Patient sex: M
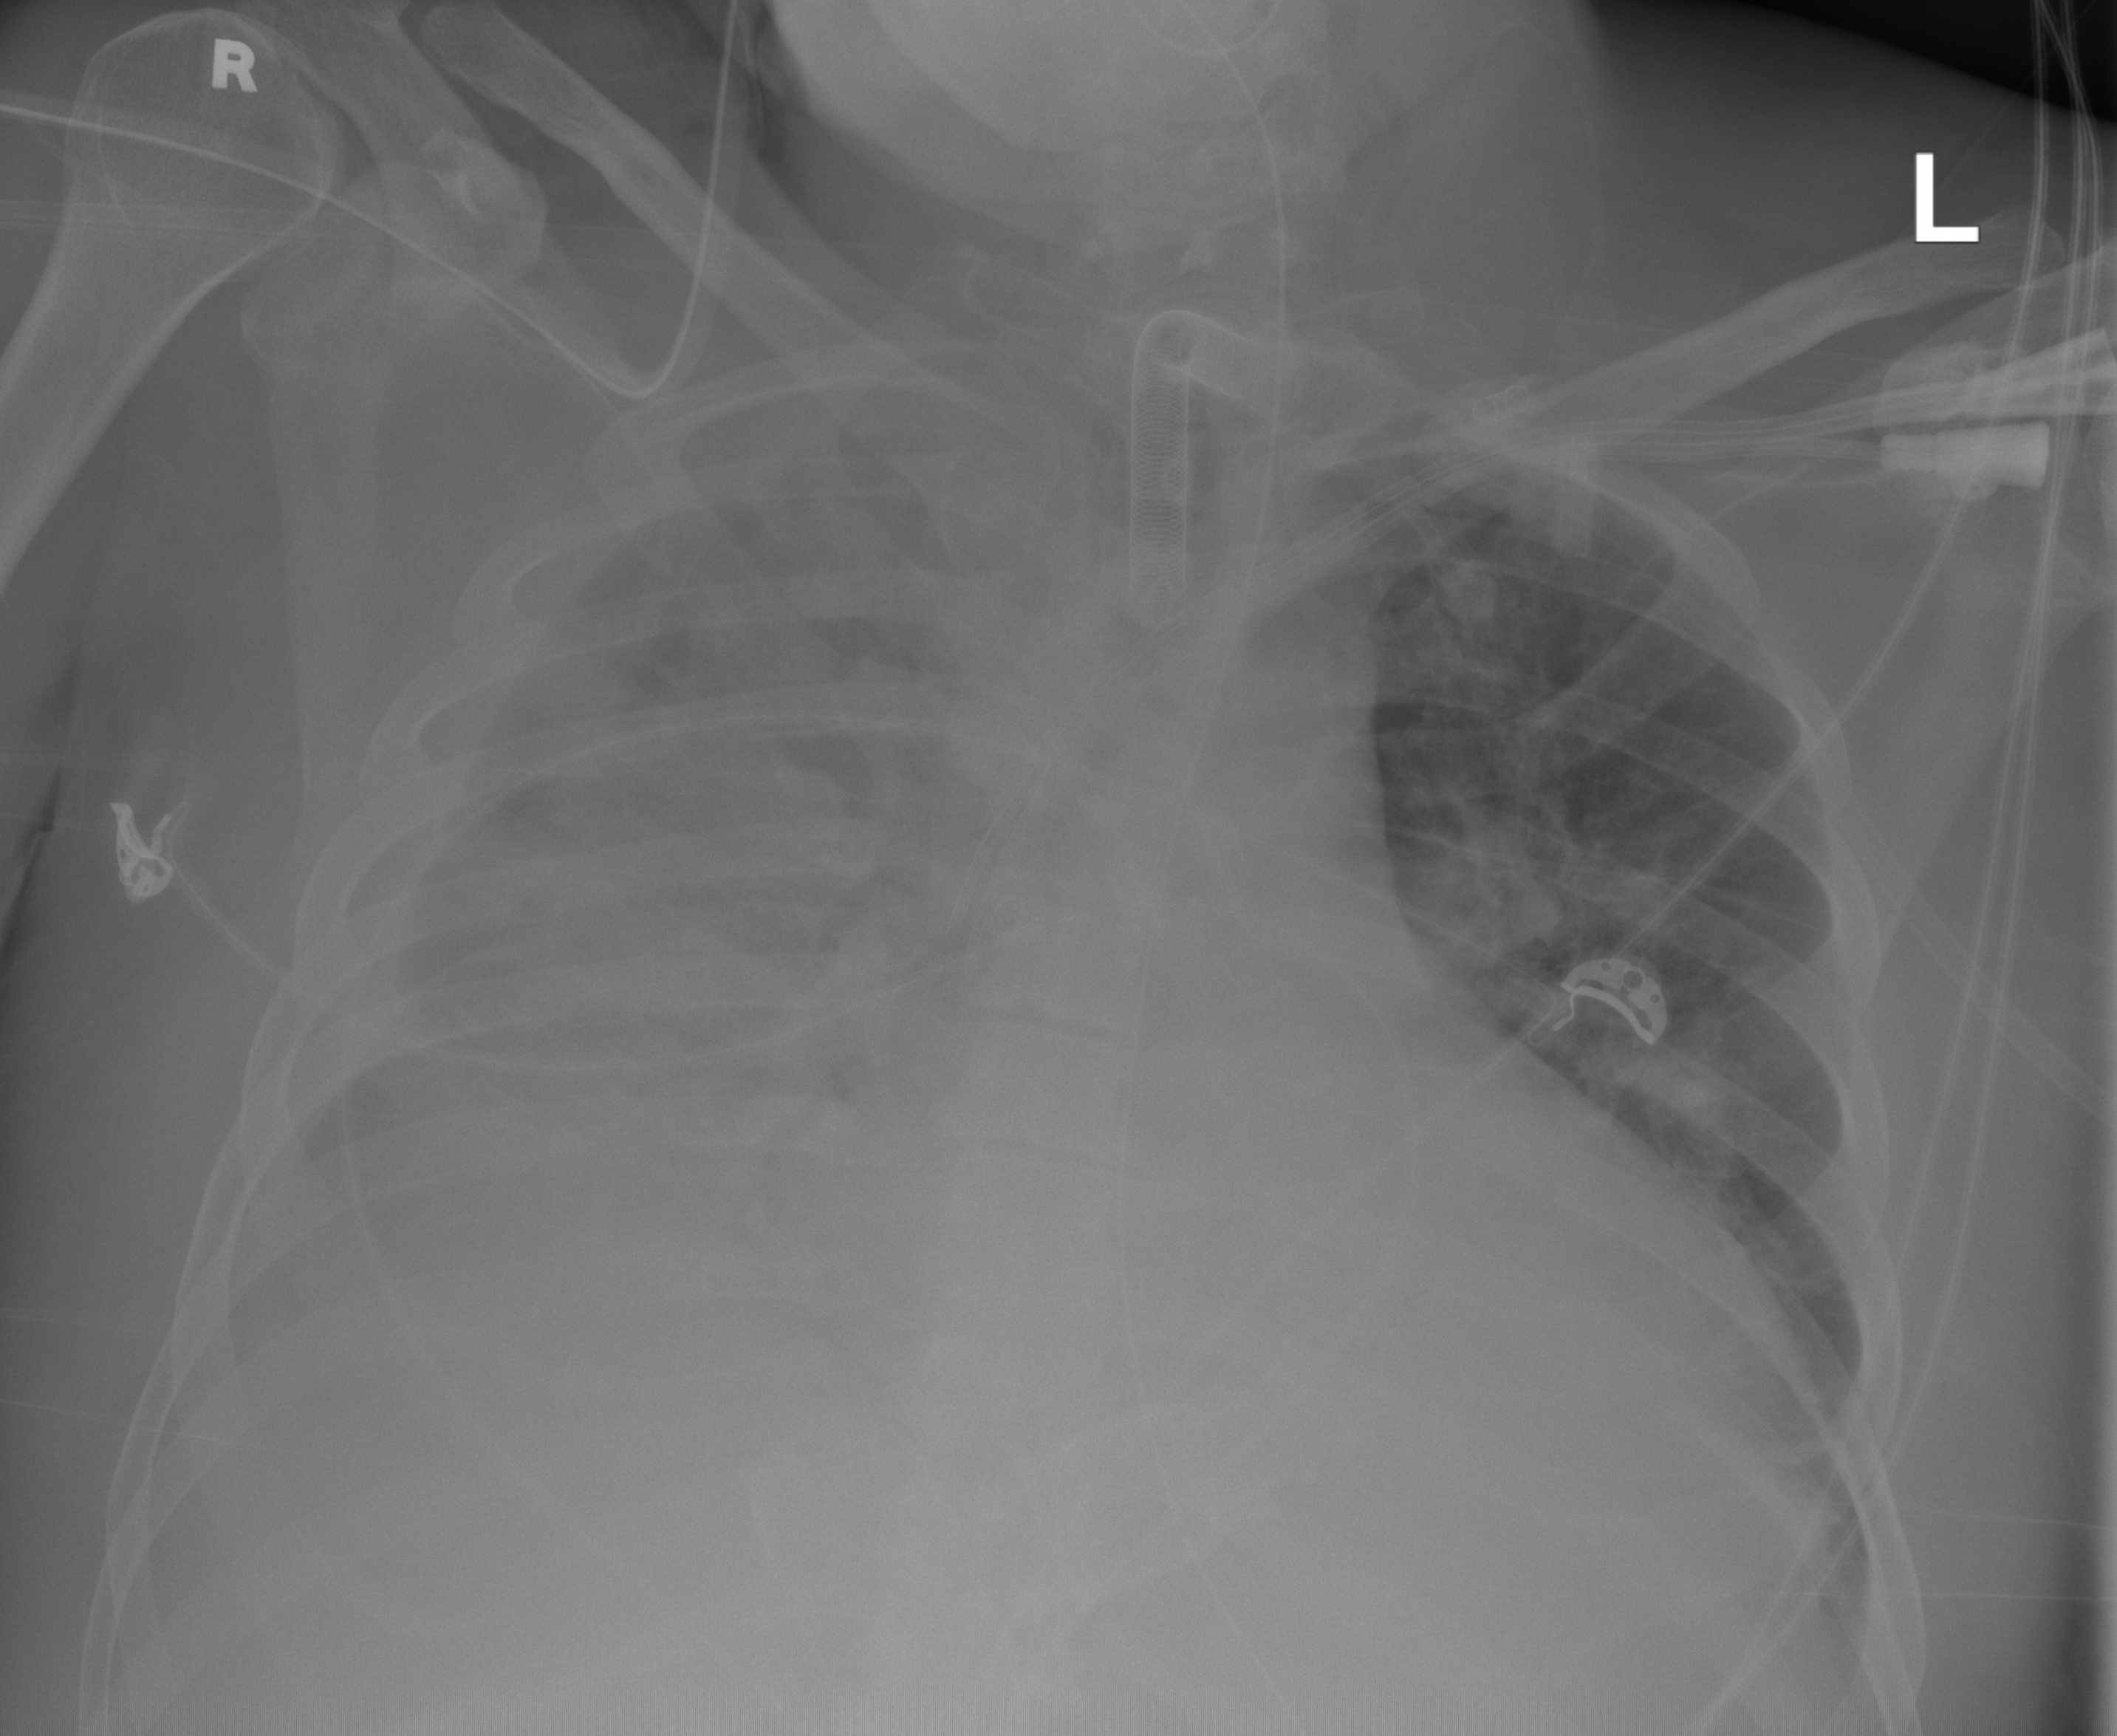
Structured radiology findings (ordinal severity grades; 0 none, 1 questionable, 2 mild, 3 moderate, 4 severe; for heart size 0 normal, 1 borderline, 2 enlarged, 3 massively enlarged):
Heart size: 2
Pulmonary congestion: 0
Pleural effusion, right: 3
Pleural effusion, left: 1
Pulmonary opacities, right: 3
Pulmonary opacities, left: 1
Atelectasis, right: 3
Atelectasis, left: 2